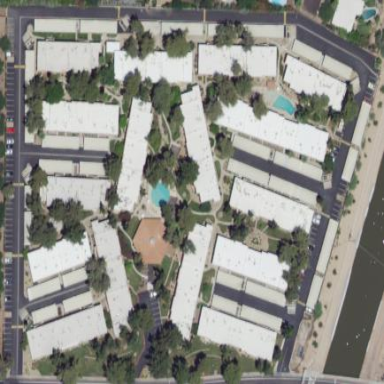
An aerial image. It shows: Residential area with apartments.